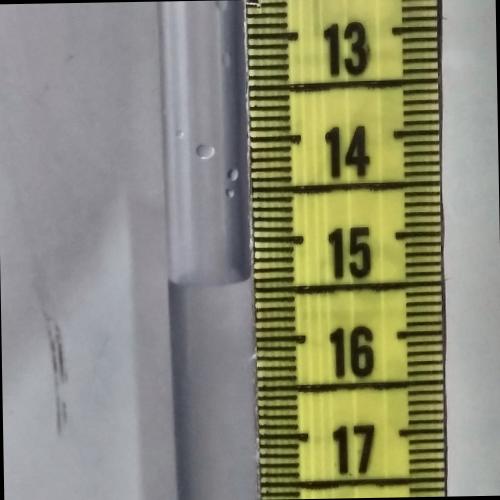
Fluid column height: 15.4 cm